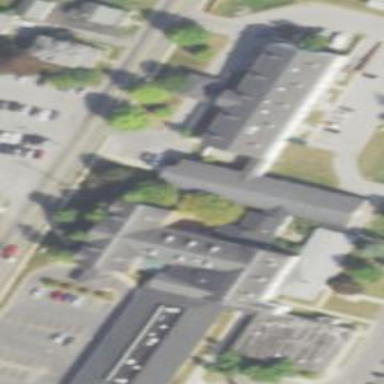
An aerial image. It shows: Building.